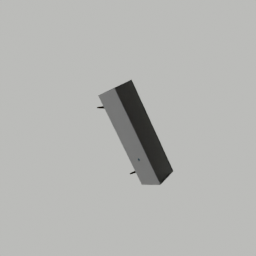
Label: furniture